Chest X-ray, PA view. Patient: 17 years old, sex F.
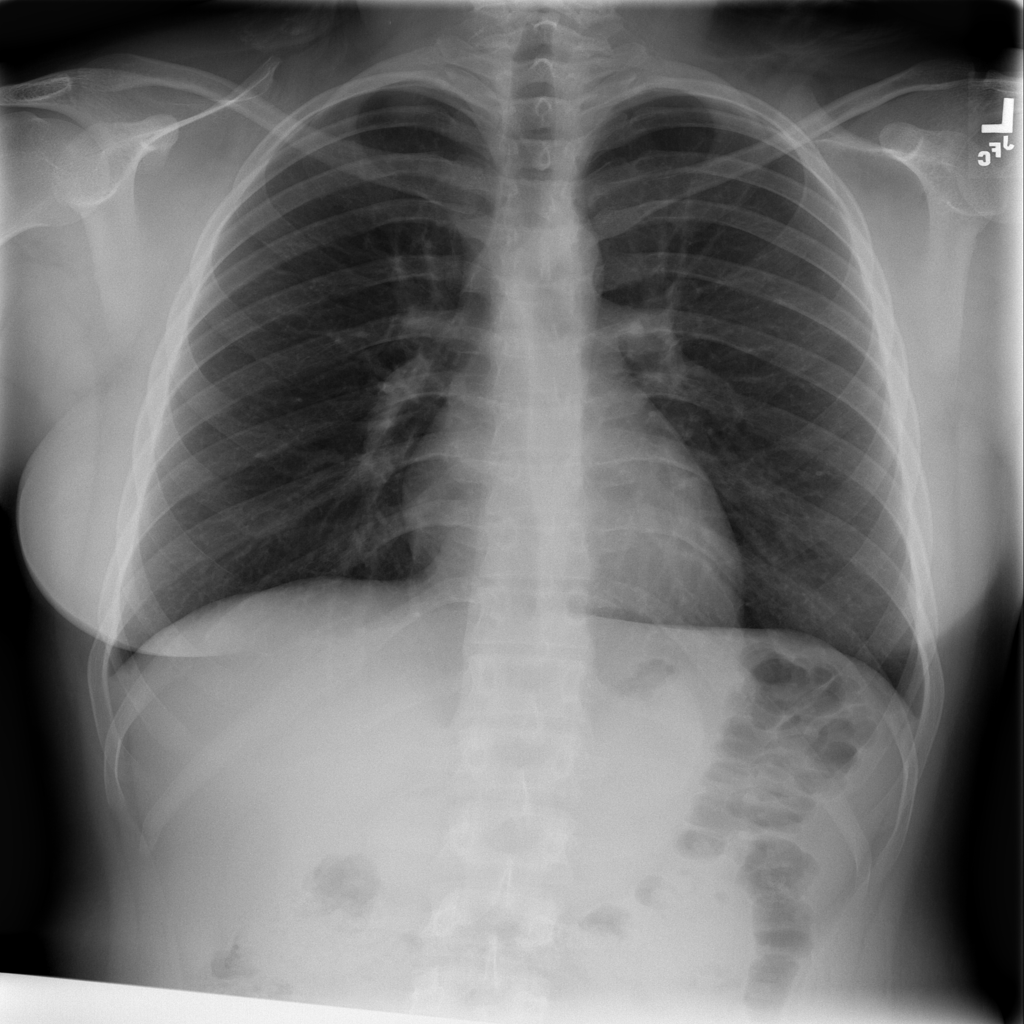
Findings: No Finding